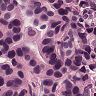
Metastatic tissue present: yes